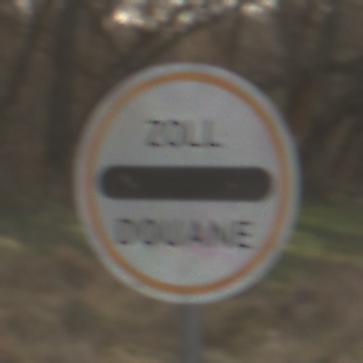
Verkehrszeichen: Zollstelle
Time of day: SunriseSunset
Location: Outdoor (Nature)
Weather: PartlyCloudy
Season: NotSpecified
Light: Natural